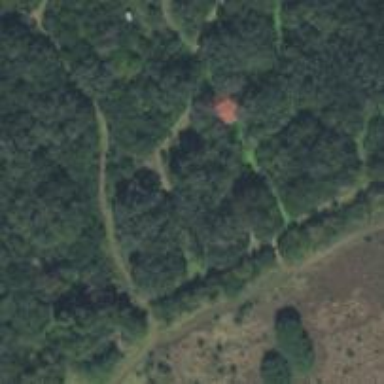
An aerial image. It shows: Bird hide located in leisure land.